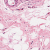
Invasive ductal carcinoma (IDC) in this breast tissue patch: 0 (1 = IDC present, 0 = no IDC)